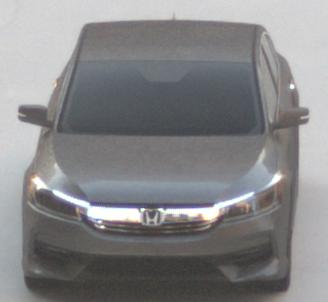
Make: Honda
Model: Accord Hybrid
Detailed model: 9. Generation
Model produced from: 2015
Model produced until: 2019
Doors: 4
Color: gray
Road condition: dry road
Daytime: sunrise or sunset
Contrast: low contrast